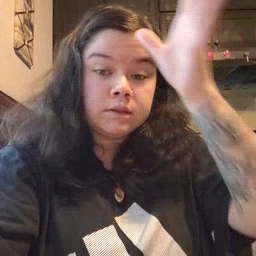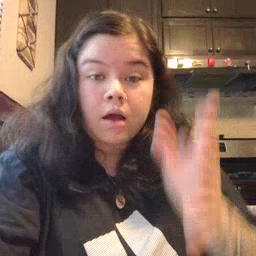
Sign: dad